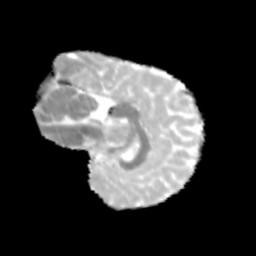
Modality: MD
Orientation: sagittal
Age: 12
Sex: female
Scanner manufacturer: siemens
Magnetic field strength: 3 T
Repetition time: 3.8 s
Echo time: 0.07 s